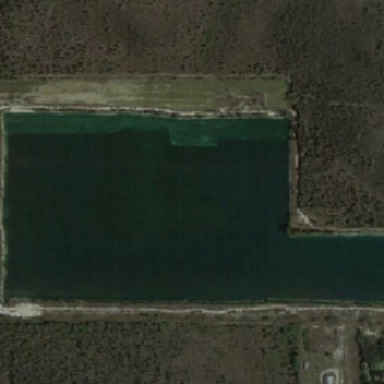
A rectangular pond is surrounded by grassy land .